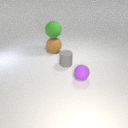
small purple rubber sphere in front of large brown rubber sphere